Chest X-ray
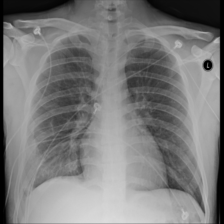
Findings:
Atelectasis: negative
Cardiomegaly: negative
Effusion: positive
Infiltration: positive
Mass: negative
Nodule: negative
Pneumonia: negative
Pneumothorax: negative
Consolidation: negative
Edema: negative
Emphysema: negative
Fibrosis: negative
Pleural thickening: negative
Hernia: negative